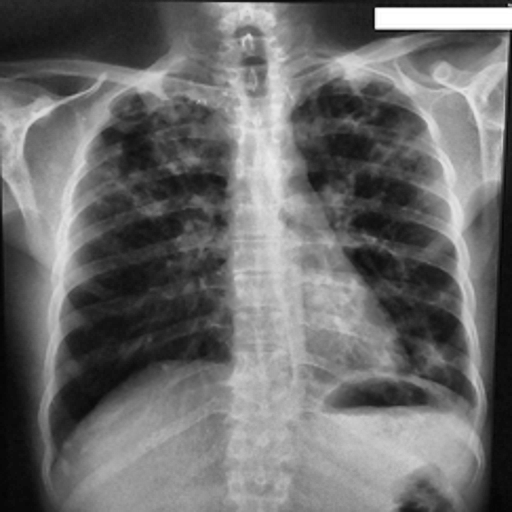
Finding: TUBERCULOSIS